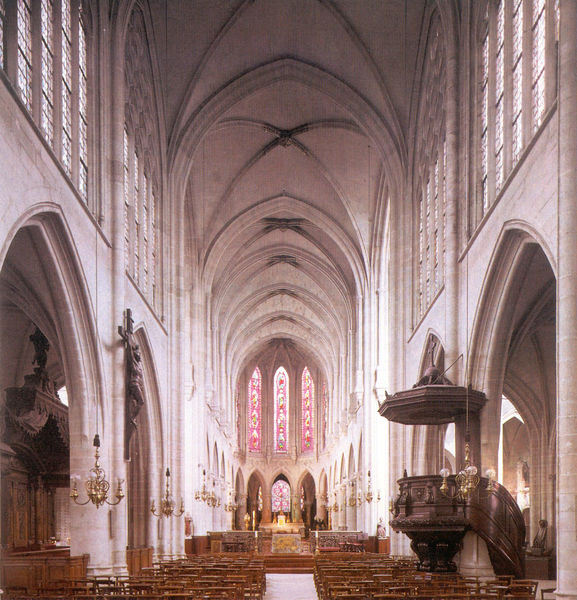
Titel: Saint-Germain-l'Auxerrois (Langhaus und Chor)
Standort: Paris
Institution: Saint-Germain-l'Auxerrois
Schlagwörter: baum, blau, mann, schatten, weiß, bäume, gelb, grün, landschaft, braun, bunt, fenster, frau, glas, grau, hell, holz, hüte, kopfbedeckungen, lampe, lampen, licht, orange, pfeiler, raum, stuhl, stühle, säule, säulen, dach, gebäude, rot, mütze, mützen, stein, innenraum, kirche, figur, gold, decke, innen, kind, gotik, rosa, farbig, schiff, bogen, abstrakt, bank, treppe, arch, arches, architecture, chair, chandelier, church, hall, lamp, pope, red, stair, stairs, steps, white, window, bench, black, chairs, empty, france, gestühl, gray, interior, windows, yellow, kerze, pink, kerzen, leuchter, brown, floor, innenansicht, stufen, wooden, hoch, foto, fotografie, bögen, gang, deckel, gewölbe, kreuz, dom, rippen, schlicht, altar, arkaden, bänke, hauptschiff, kathedrale, langhaus, kerzenständer, kirchenschiff, kreuzrippen, kreuzrippengewölbe, mittelgang, gesims, mittelschiff, wood, plastiken, statuen, dienste, glasfenster, glasmalerei, gotisch, kanzel, kreuzgewölbe, kreuzgrat, kreuzgratgewölbe, obergaden, rippengewölbe, seitenschiff, spitzbogen, spitzbögen, christus, jesus, stone, altarraum, apsis, building, chor, kruzifix, baldachin, lichtquelle, light, path, gothik, heiland, shadow, sakral, cross, glass, photo, grat, schnitzereien, osten, basilika, gebälk, day, lights, maßwerk, tonnengewölbe, seitenflügel, archway, hallenkirche, seitenschiffe, vierung, cathedral, nave, chorumgang, pews, prayer, seats, sitzreihen, walls, geölbe, ceiling, statues, schalldeckel, gothic, tracery, aisle, religion, altäre, lichtgaden, gekreuzigter, schwraz, akarde, god, christ, crucifix, candles, christian, messias, gottessohn, christianity, sohn gottes, pray, bow, christkind, belgien, hallway, vault, photograph, photography, bleiverglasung, big, points, nebenschiffe, pew, holy, catholic, papal, alcove, indoor, benches, walkway, inside, stained glass, vaulted, hochfenster, innenschiff, vitrail, airy, kreuzbogen, chamber, joch, lichtdurchflutet, rows, pulpit, alter, bows, fonts, stained, central, real life, sermon, knave, schliucht, chandeliers, panes, high ceiling, christkönig, crucifiz, arched ceiling, deckengewölbe, stainglass, catheredal, worshop, service, vatiquine, chandaler, stained glass windows, banch, tabernacle, alchove, erretter, jesus von nazaret, volksaltar, globes, vaulted roof, gekreuzigter jesus christus, altars, scones, glass windows, bensches, vitreaux